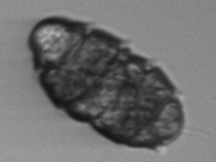
Label: Margalefidinium